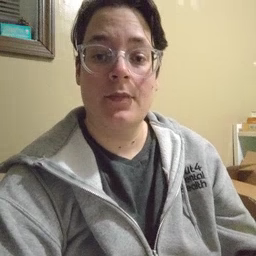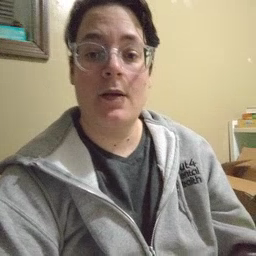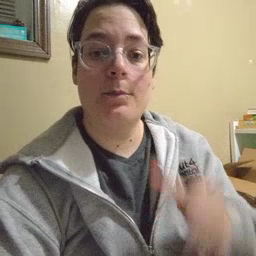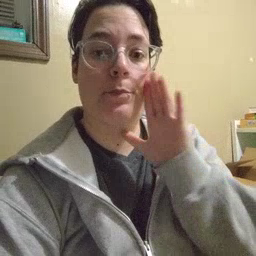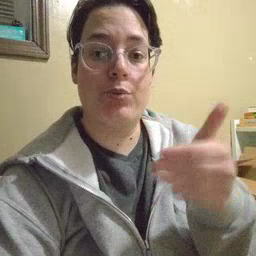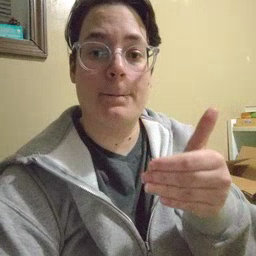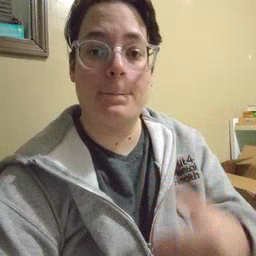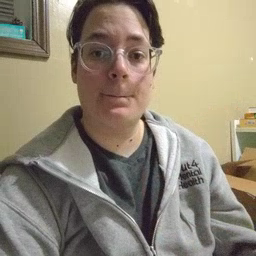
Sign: bedroom